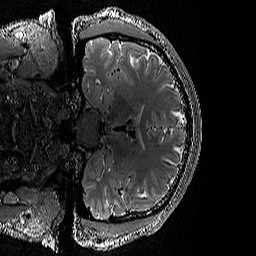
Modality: T2w
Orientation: coronal
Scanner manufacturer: siemens
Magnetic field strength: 3 T
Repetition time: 3.2 s
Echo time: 0.428 s